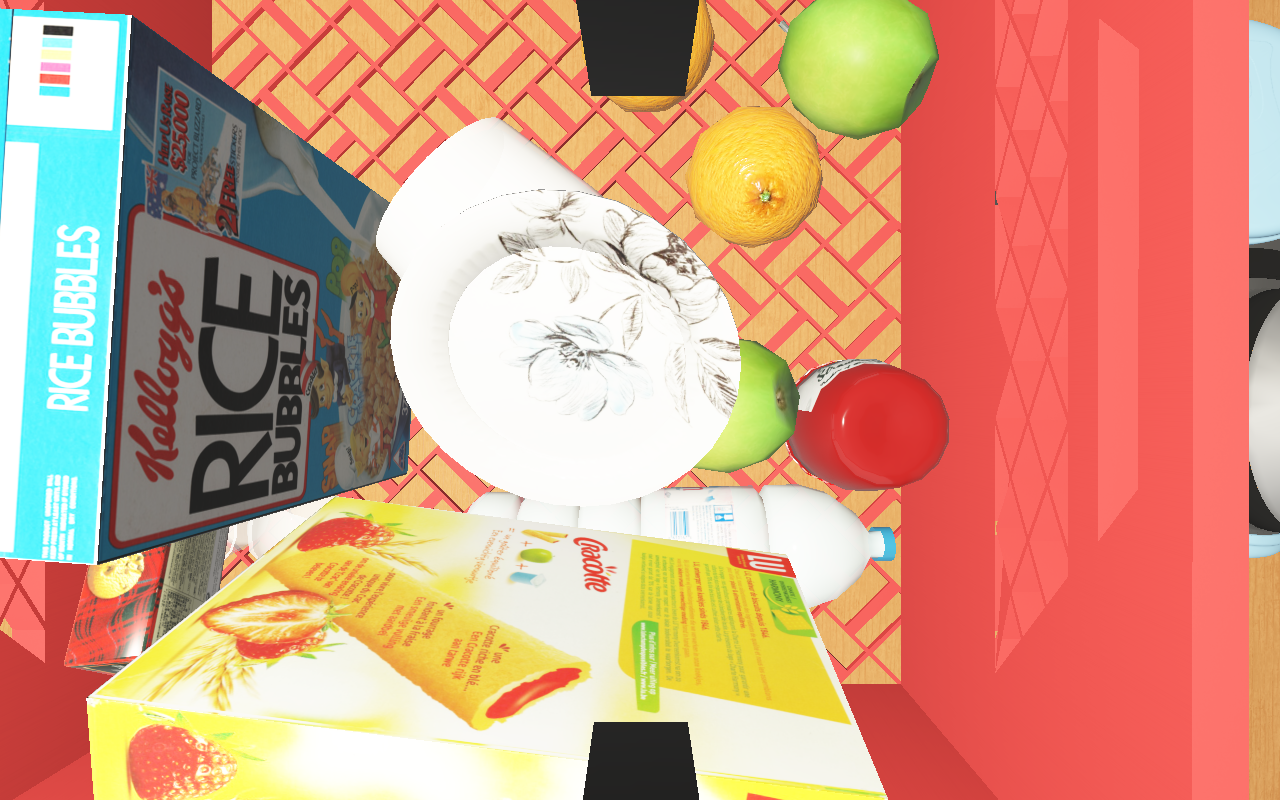
Objects in the scene:
carafe
water bottle
apple
apple
orange
orange
glass
cereal box
cereal box